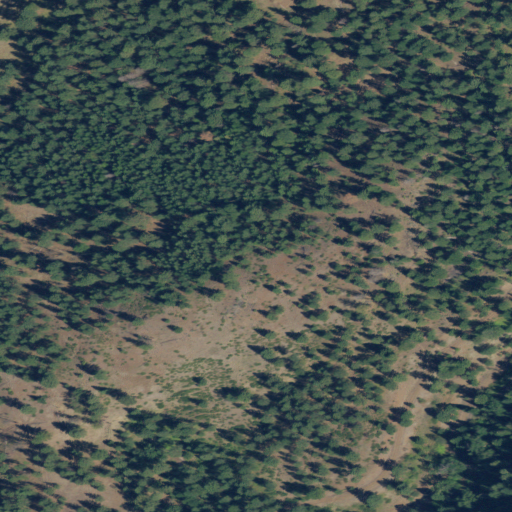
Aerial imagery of plain(s) in Oregon named Gravel Flat containing evergreen forest, shrub, and grassland